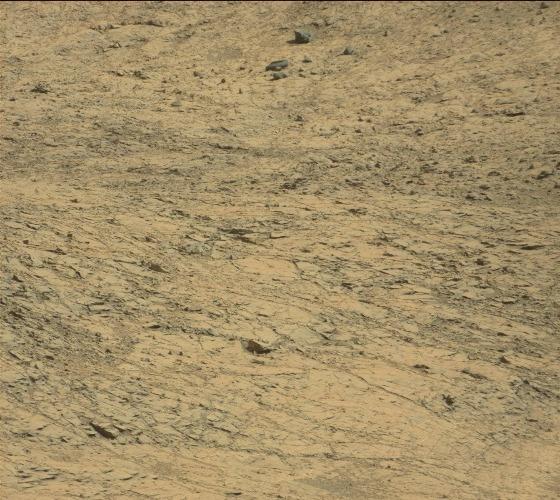
Terrain classes present: Bedrock, Gravel / Sand / Soil, Rock, Shadow